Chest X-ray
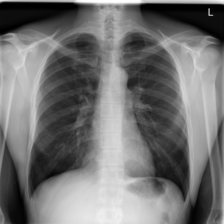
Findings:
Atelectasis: negative
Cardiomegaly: negative
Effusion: negative
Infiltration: negative
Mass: negative
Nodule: negative
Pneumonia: negative
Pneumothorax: negative
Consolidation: negative
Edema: negative
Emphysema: negative
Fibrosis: negative
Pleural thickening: negative
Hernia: negative